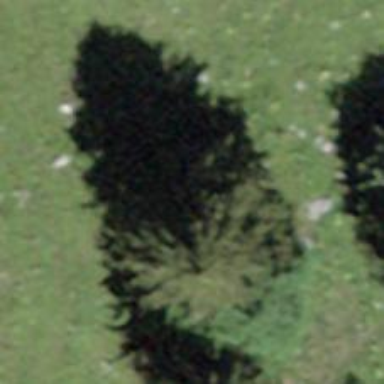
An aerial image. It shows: Needle-leaved tree in natural setting.